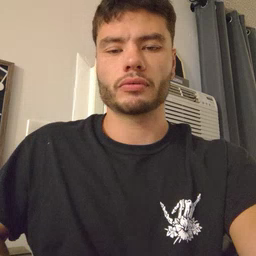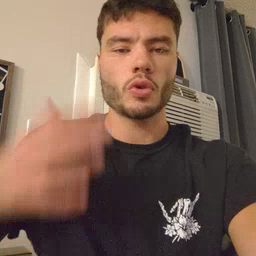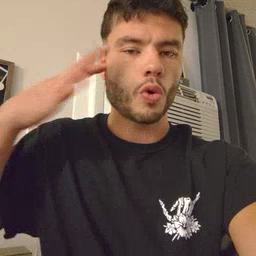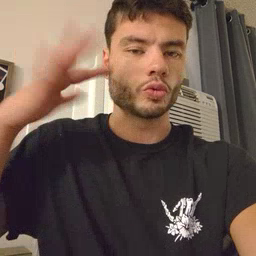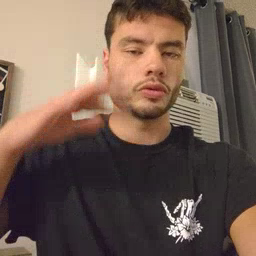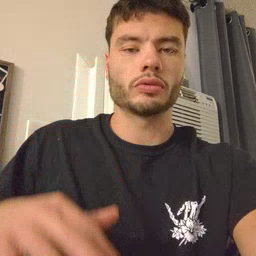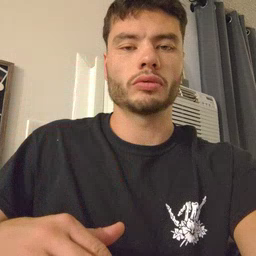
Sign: noisy